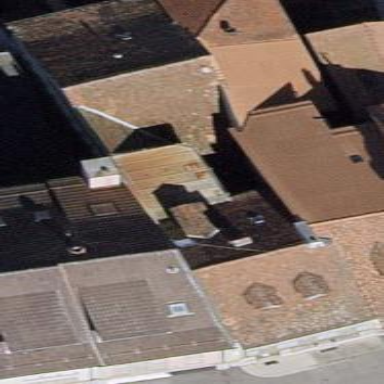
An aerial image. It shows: Gabled roof apartments building.